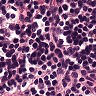
Metastatic tissue present: no